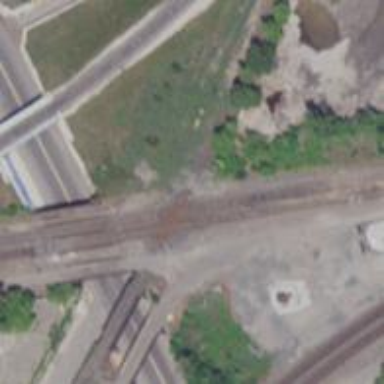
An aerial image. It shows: Railway crossing.